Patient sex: M
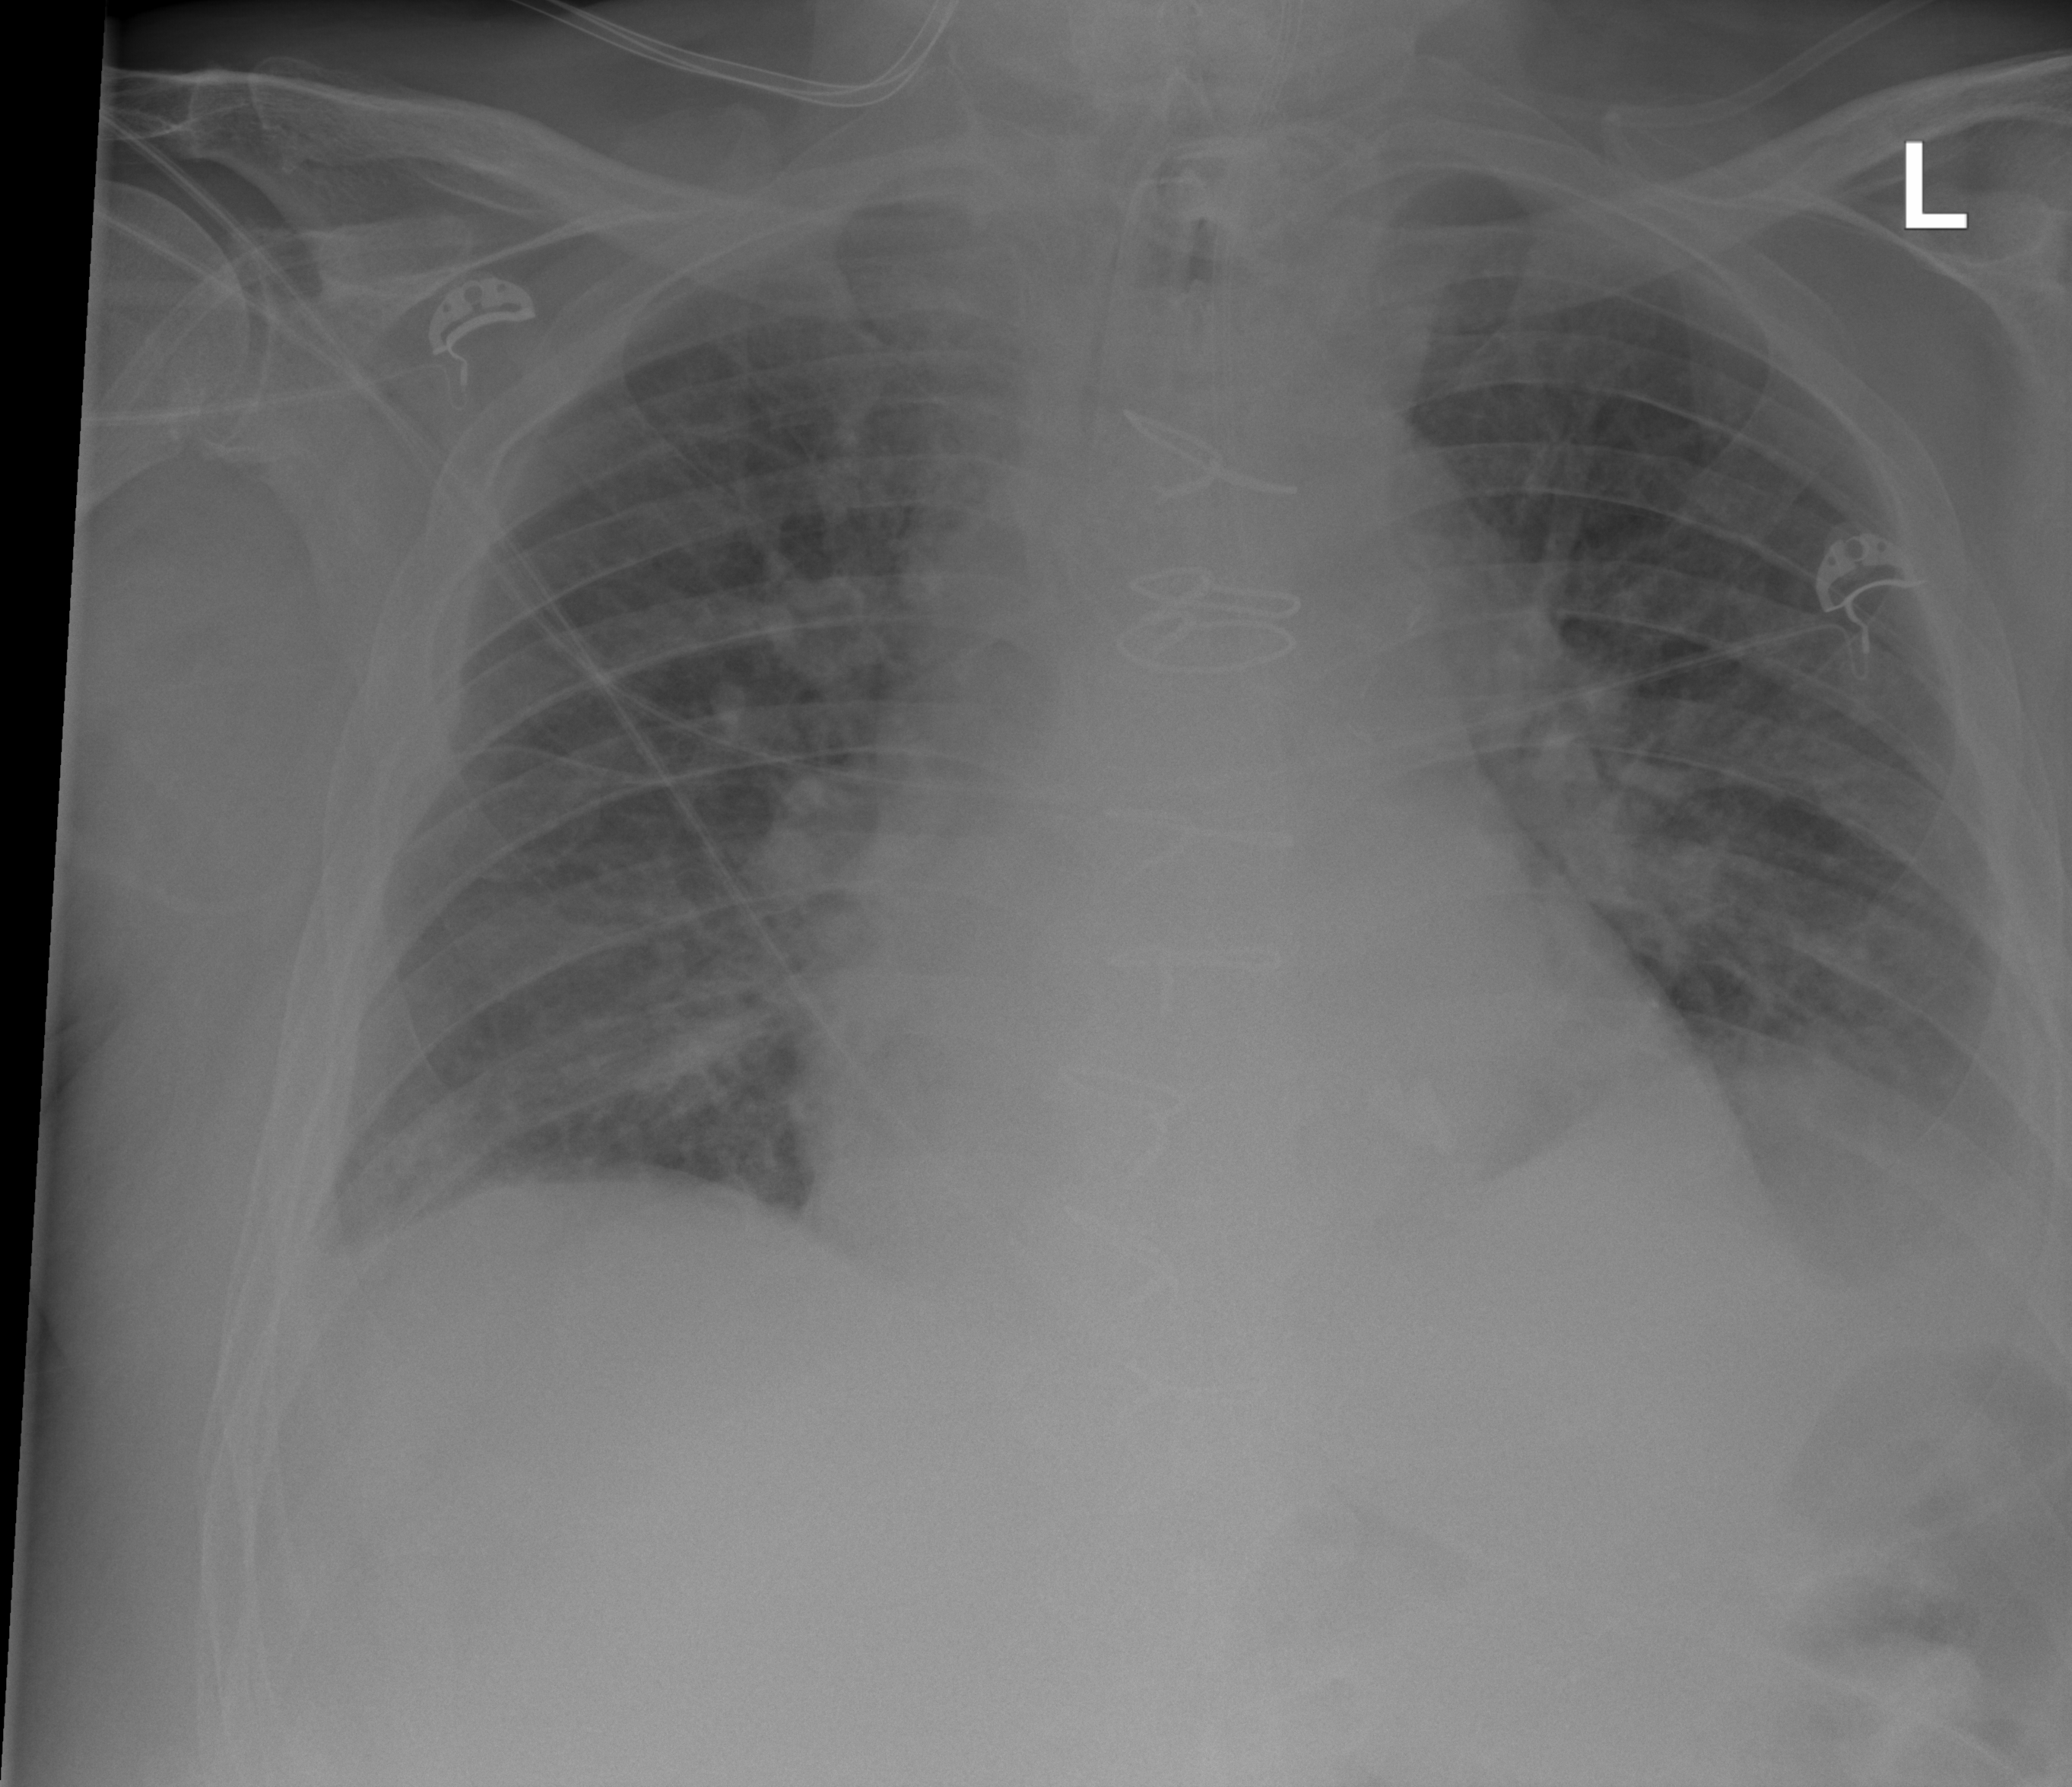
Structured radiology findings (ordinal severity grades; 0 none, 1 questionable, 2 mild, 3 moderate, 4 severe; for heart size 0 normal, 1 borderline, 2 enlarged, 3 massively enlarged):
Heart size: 2
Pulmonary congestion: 0
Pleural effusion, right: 2
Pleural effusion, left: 3
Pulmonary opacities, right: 0
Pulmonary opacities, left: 0
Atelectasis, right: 0
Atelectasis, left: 2